Question: I'm trying to get the Kinect depth camera pixels to overlay onto the RGB camera. I am using the C++ Kinect 1.0 SDK with an Xbox Kinect, OpenCV and trying to use the new "NuiImageGetColorPixelCoordinateFrameFromDepthPixelFrameAtResolution" method.
I have watched the image render itself in slow motion and looks as if pixels are being drawn multiple times in the one frame. It first draws itself from the top and left borders, then it gets to a point (you can see a 45 degree angle in there) where it starts drawing weird.
I have been trying to base my code off of the C# code written by Adam Smith at the <URL> but no dice. I have stripped out the overlay stuff and just want to draw the depth normalized depth pixels where it "should" be in the RGB image.
The image on the left is what I'm getting when trying to fit the depth image to RGB space, and the image on the right is the "raw" depth image as I like to see it. I was hoping this my method would create a similar image to the one on the right with slight distortions.

This is the code and object definitions that I have at the moment:
'''
// From initialization
INuiSensor *m_pNuiInstance;
NUI_IMAGE_RESOLUTION m_nuiResolution = NUI_IMAGE_RESOLUTION_640x480;
HANDLE m_pDepthStreamHandle;
IplImage *m_pIplDepthFrame;
IplImage *m_pIplFittedDepthFrame;
m_pIplDepthFrame = cvCreateImage(cvSize(640, 480), 8, 1);
m_pIplFittedDepthFrame = cvCreateImage(cvSize(640, 480), 8, 1);
// Method
IplImage *Kinect::GetRGBFittedDepthFrame() {
static long *pMappedBits = NULL;
if (!pMappedBits) {
pMappedBits = new long[640*480*2];
}
NUI_IMAGE_FRAME pNuiFrame;
NUI_LOCKED_RECT lockedRect;
HRESULT hr = m_pNuiInstance->NuiImageStreamGetNextFrame(m_pDepthStreamHandle, 0, &pNuiFrame);
if (FAILED(hr)) {
// return the older frame
return m_pIplFittedDepthFrame;
}
bool hasPlayerData = HasSkeletalEngine(m_pNuiInstance);
INuiFrameTexture *pTexture = pNuiFrame.pFrameTexture;
pTexture->LockRect(0, &lockedRect, NULL, 0);
if (lockedRect.Pitch != 0) {
cvZero(m_pIplFittedDepthFrame);
hr = m_pNuiInstance->NuiImageGetColorPixelCoordinateFrameFromDepthPixelFrameAtResolution(
m_nuiResolution,
NUI_IMAGE_RESOLUTION_640x480,
640 * 480, /* size is previous */ (unsigned short*) lockedRect.pBits,
(640 * 480) * 2, /* size is previous */ pMappedBits);
if (FAILED(hr)) {
return m_pIplFittedDepthFrame;
}
for (int i = 0; i < lockedRect.size; i++) {
unsigned char* pBuf = (unsigned char*) lockedRect.pBits + i;
unsigned short* pBufS = (unsigned short*) pBuf;
unsigned short depth = hasPlayerData ? ((*pBufS) & 0xfff8) >> 3 : ((*pBufS) & 0xffff);
unsigned char intensity = depth > 0 ? 255 - (unsigned char) (256 * depth / 0x0fff) : 0;
long
x = pMappedBits[i], // tried with *(pMappedBits + (i * 2)),
y = pMappedBits[i + 1]; // tried with *(pMappedBits + (i * 2) + 1);
if (x >= 0 && x < m_pIplFittedDepthFrame->width && y >= 0 && y < m_pIplFittedDepthFrame->height) {
m_pIplFittedDepthFrame->imageData[x + y * m_pIplFittedDepthFrame->widthStep] = intensity;
}
}
}
pTexture->UnlockRect(0);
m_pNuiInstance->NuiImageStreamReleaseFrame(m_pDepthStreamHandle, &pNuiFrame);
return(m_pIplFittedDepthFrame);
}
'''
Thanks
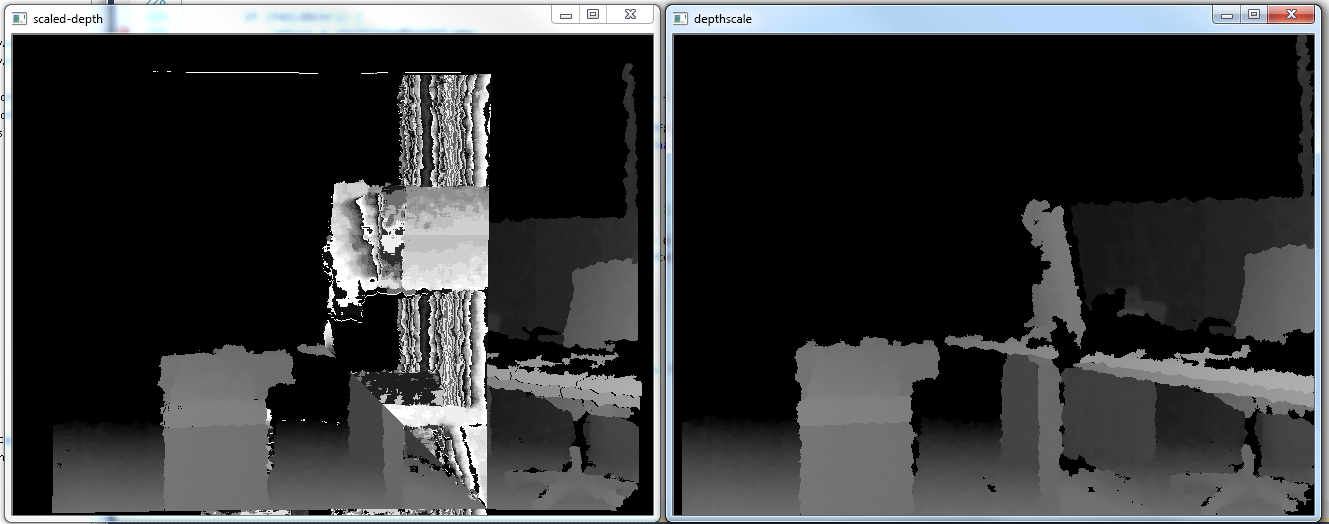
Answer: I have found that the problem was that the loop,
'''
for (int i = 0; i < lockedRect.size; i++) {
// code
}
'''
was iterating on a per-byte basis, not on a per-short (2 bytes) basis. Since lockedRect.size returns the number of bytes the fix was simply changing the increment to i += 2, even better would be changing it to sizeof(short), like so,
'''
for (int i = 0; i < lockedRect.size; i += sizeof(short)) {
// code
}
'''